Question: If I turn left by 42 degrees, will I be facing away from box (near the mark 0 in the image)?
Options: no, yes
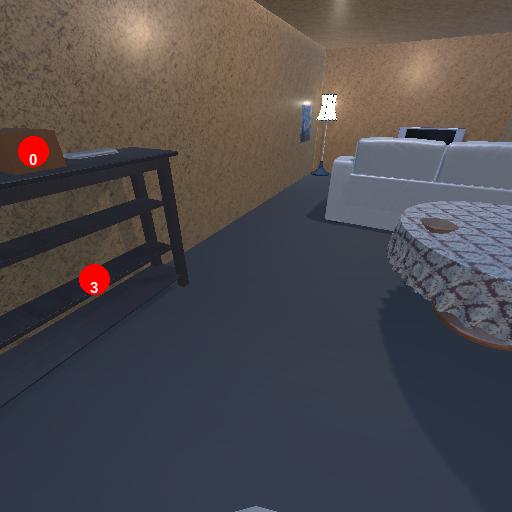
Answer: no